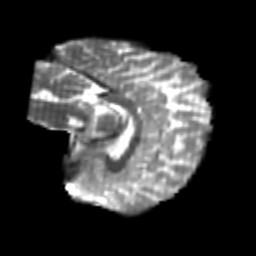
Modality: T2w
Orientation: sagittal
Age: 24
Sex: female
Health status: healthy
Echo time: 0.074 s